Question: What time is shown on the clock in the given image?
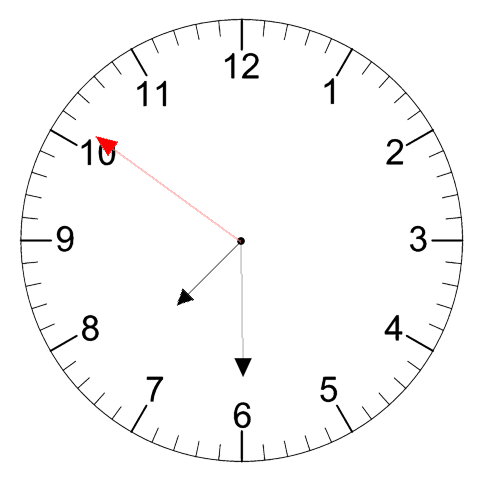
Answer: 07:29:51